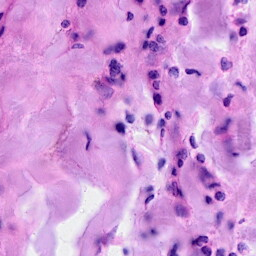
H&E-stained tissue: Breast